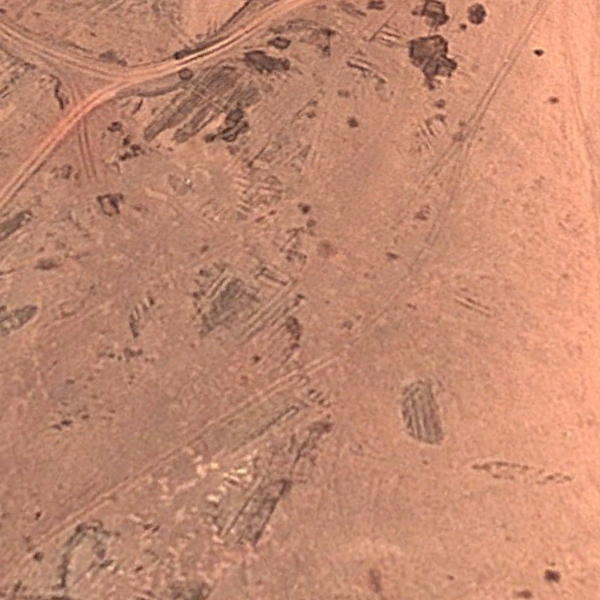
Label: BareLand